Question: My goal is to export excel file to txt file format. The idea is to has a GUI to let user select the excel file that she/he wish to export and she/he can decide which file path and file name to save. Once users has finish input and output setting, he/she just need to click Export text button to export the excel file to txt file and save in the location that he/she has decided. The GUI as below

I've a macro to convert excel file to txt format
'''
Private Sub ConvertToText()
ActiveWorkbook.SaveAs FileName:="C:\Projects\ExelToText\Text.txt", FileFormat:=xlCurrentPlatformText, CreateBackup:=False
End Sub
'''
My question is how could I pass value from FileInput and FileOutput as variable to above macro instead harcode the filepath. Appreciate your helps and if you have any better suggestions, please share it out. Thanks
Below is the full source code
'''
Private Sub ReadButton_Click()
OpenWorkbookUsingFileDialog
End Sub
------------------------------
Private Sub WriteButton_Click()
WriteWorkbookUsingFileDialog
End Sub
------------------------------
Private Sub ExportButton_Click()
ConvertToText
End Sub
------------------------------
Private Sub OpenWorkbookUsingFileDialog()
Dim fdl As FileDialog
Dim FileName As String
Dim FileChosen As Integer
Set fdl = Application.FileDialog(msoFileDialogFilePicker)
fdl.Title = "Please Select a Excel File"
fdl.InitialFileName = "c:"
fdl.InitialView = msoFileDialogViewSmallIcons
fdl.Filters.Clear
fdl.Filters.Add "Excel Files", "*.xlsx; *.xls"
FileChosen = fdl.Show
If FileChosen <> -1 Then
MsgBox "You have choosen nothing"
ReadTextBox = Null
Else
MsgBox fdl.SelectedItems(1)
FileName = fdl.SelectedItems(1)
ReadTextBox = FileName
End If
End Sub
-----------------------------------
Private Sub WriteWorkbookUsingFileDialog()
Dim file_name As Variant
file_name = Application.GetSaveAsFilename( _
FileFilter:="Text Files,*.txt,All Files,*.*", _
Title:="Save As File Name")
If file_name = False Then Exit Sub
If LCase$(Right$(file_name, 4)) <> ".txt" Then
file_name = file_name & ".txt"
End If
WriteTextBox = file_name
End Sub
----------------------------
Private Sub ConvertToText()
ActiveWorkbook.SaveAs FileName:="C:\Projects\ExelToText\Text.txt",FileFormat:=xlCurrentPlatformText, CreateBackup:=False
End Sub
'''
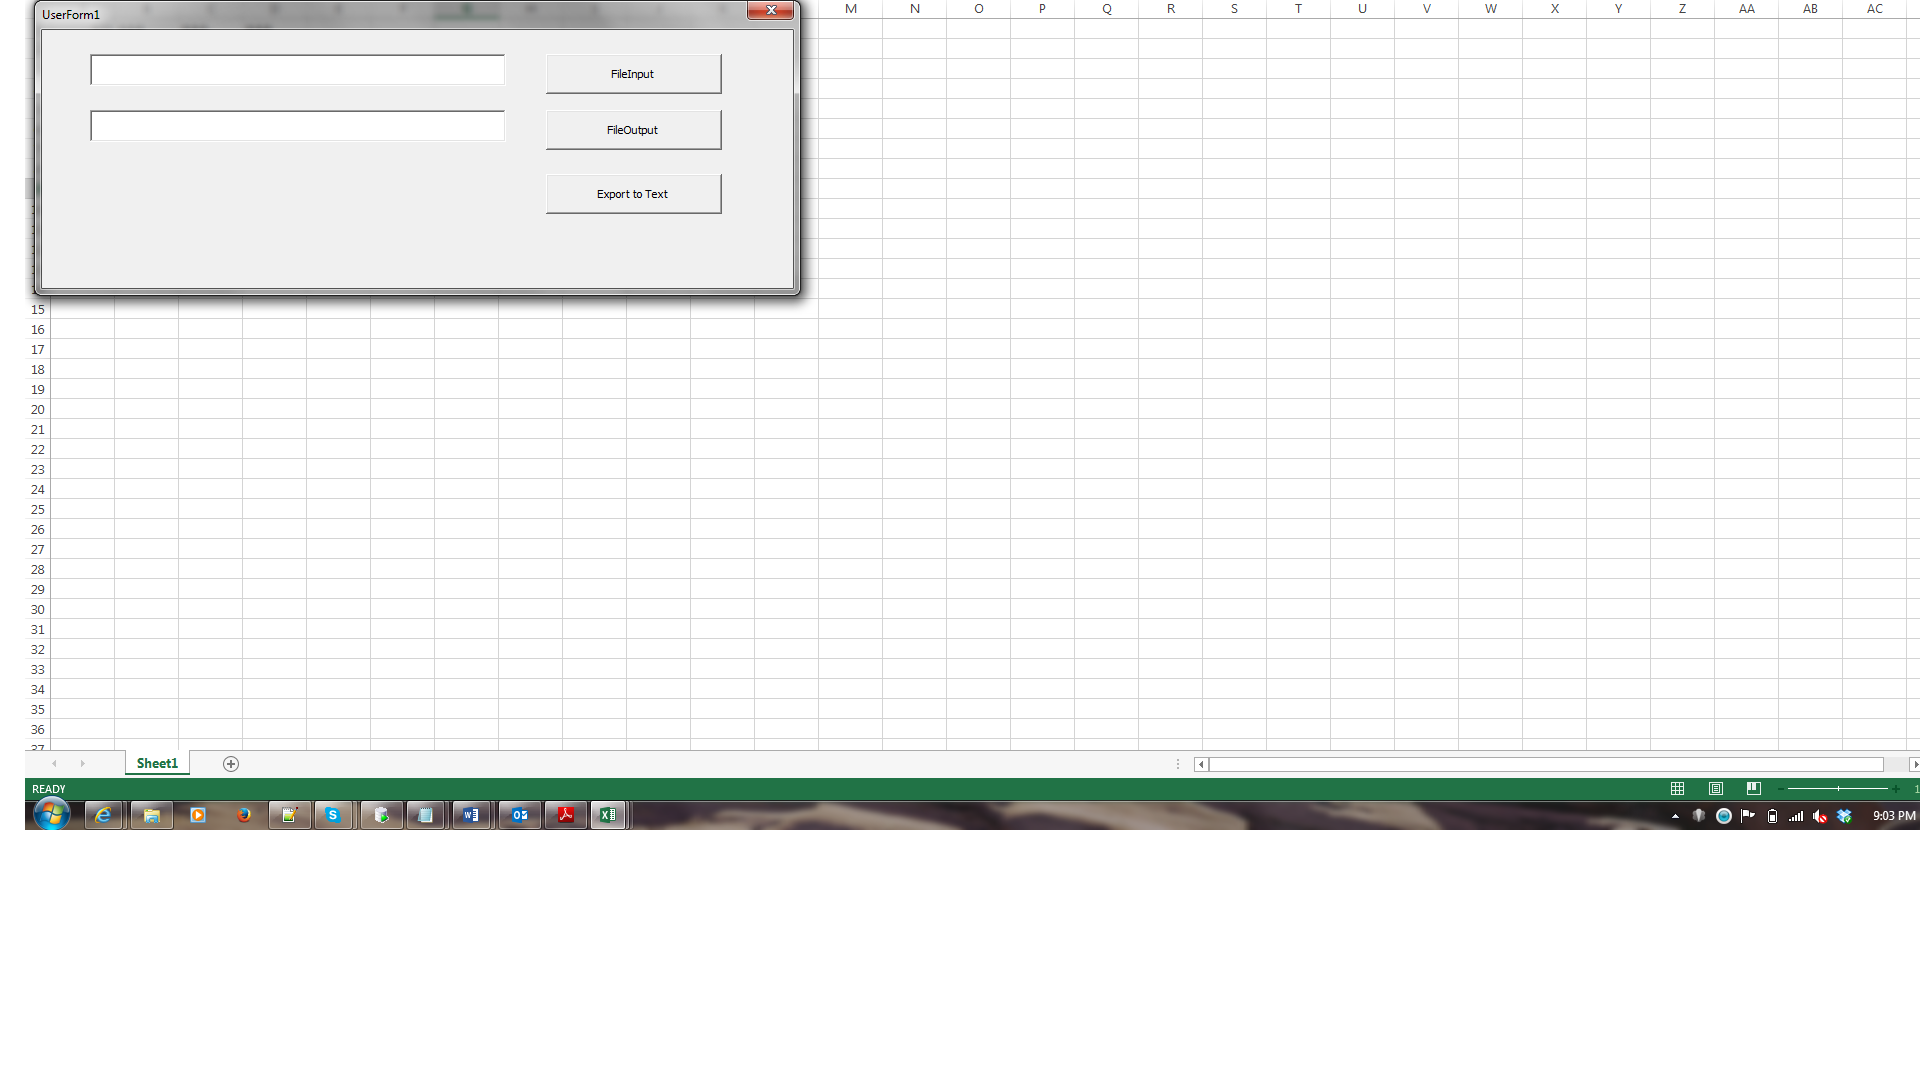
Answer: Make it so your subroutine 'ConvertToText' requires a file path/string argument:
'''
Private Sub ConvertToText(sourcePath as String, destPath as String)
Dim wb as Workbook
Set wb = Workbooks.Open(sourcePath)
wb.SaveAs FileName:=destPath,
FileFormat:=xlCurrentPlatformText, CreateBackup:=False
wb.Close
End Sub
'''
Then, make small modifications to your 'ExportButton' to send this parameter to the 'ConvertToText' sub:
'''
Private Sub ExportButton_Click()
On Error Resume Next
ConvertToText Me.TextBox1.Value, Me.TextBox2.Value 'Modify this so that it refers to the TextBoxes on your form
If Err.Number <> 0 Then
MsgBox "Unable to convert file. Please ensure a valid file was entered.", vbCritical
End If
On Error GoTo 0
End Sub
'''